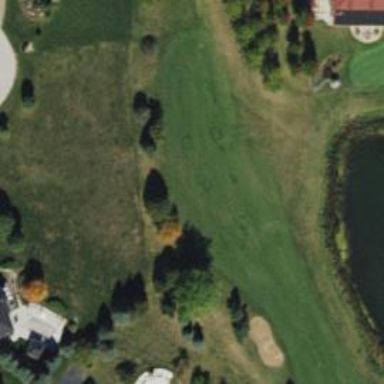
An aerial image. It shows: View of golf hole.